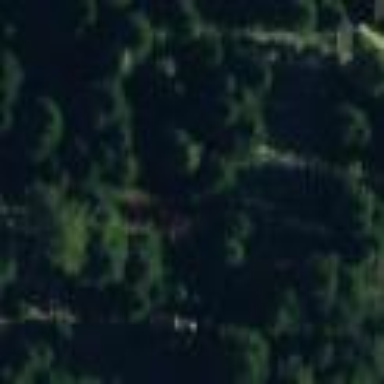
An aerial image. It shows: Woodland with evergreen needle-leaved trees.